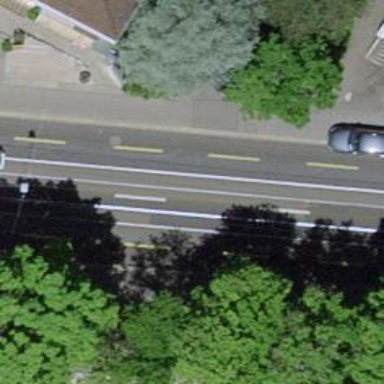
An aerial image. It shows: Tram railway with one electrified contact line.